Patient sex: M
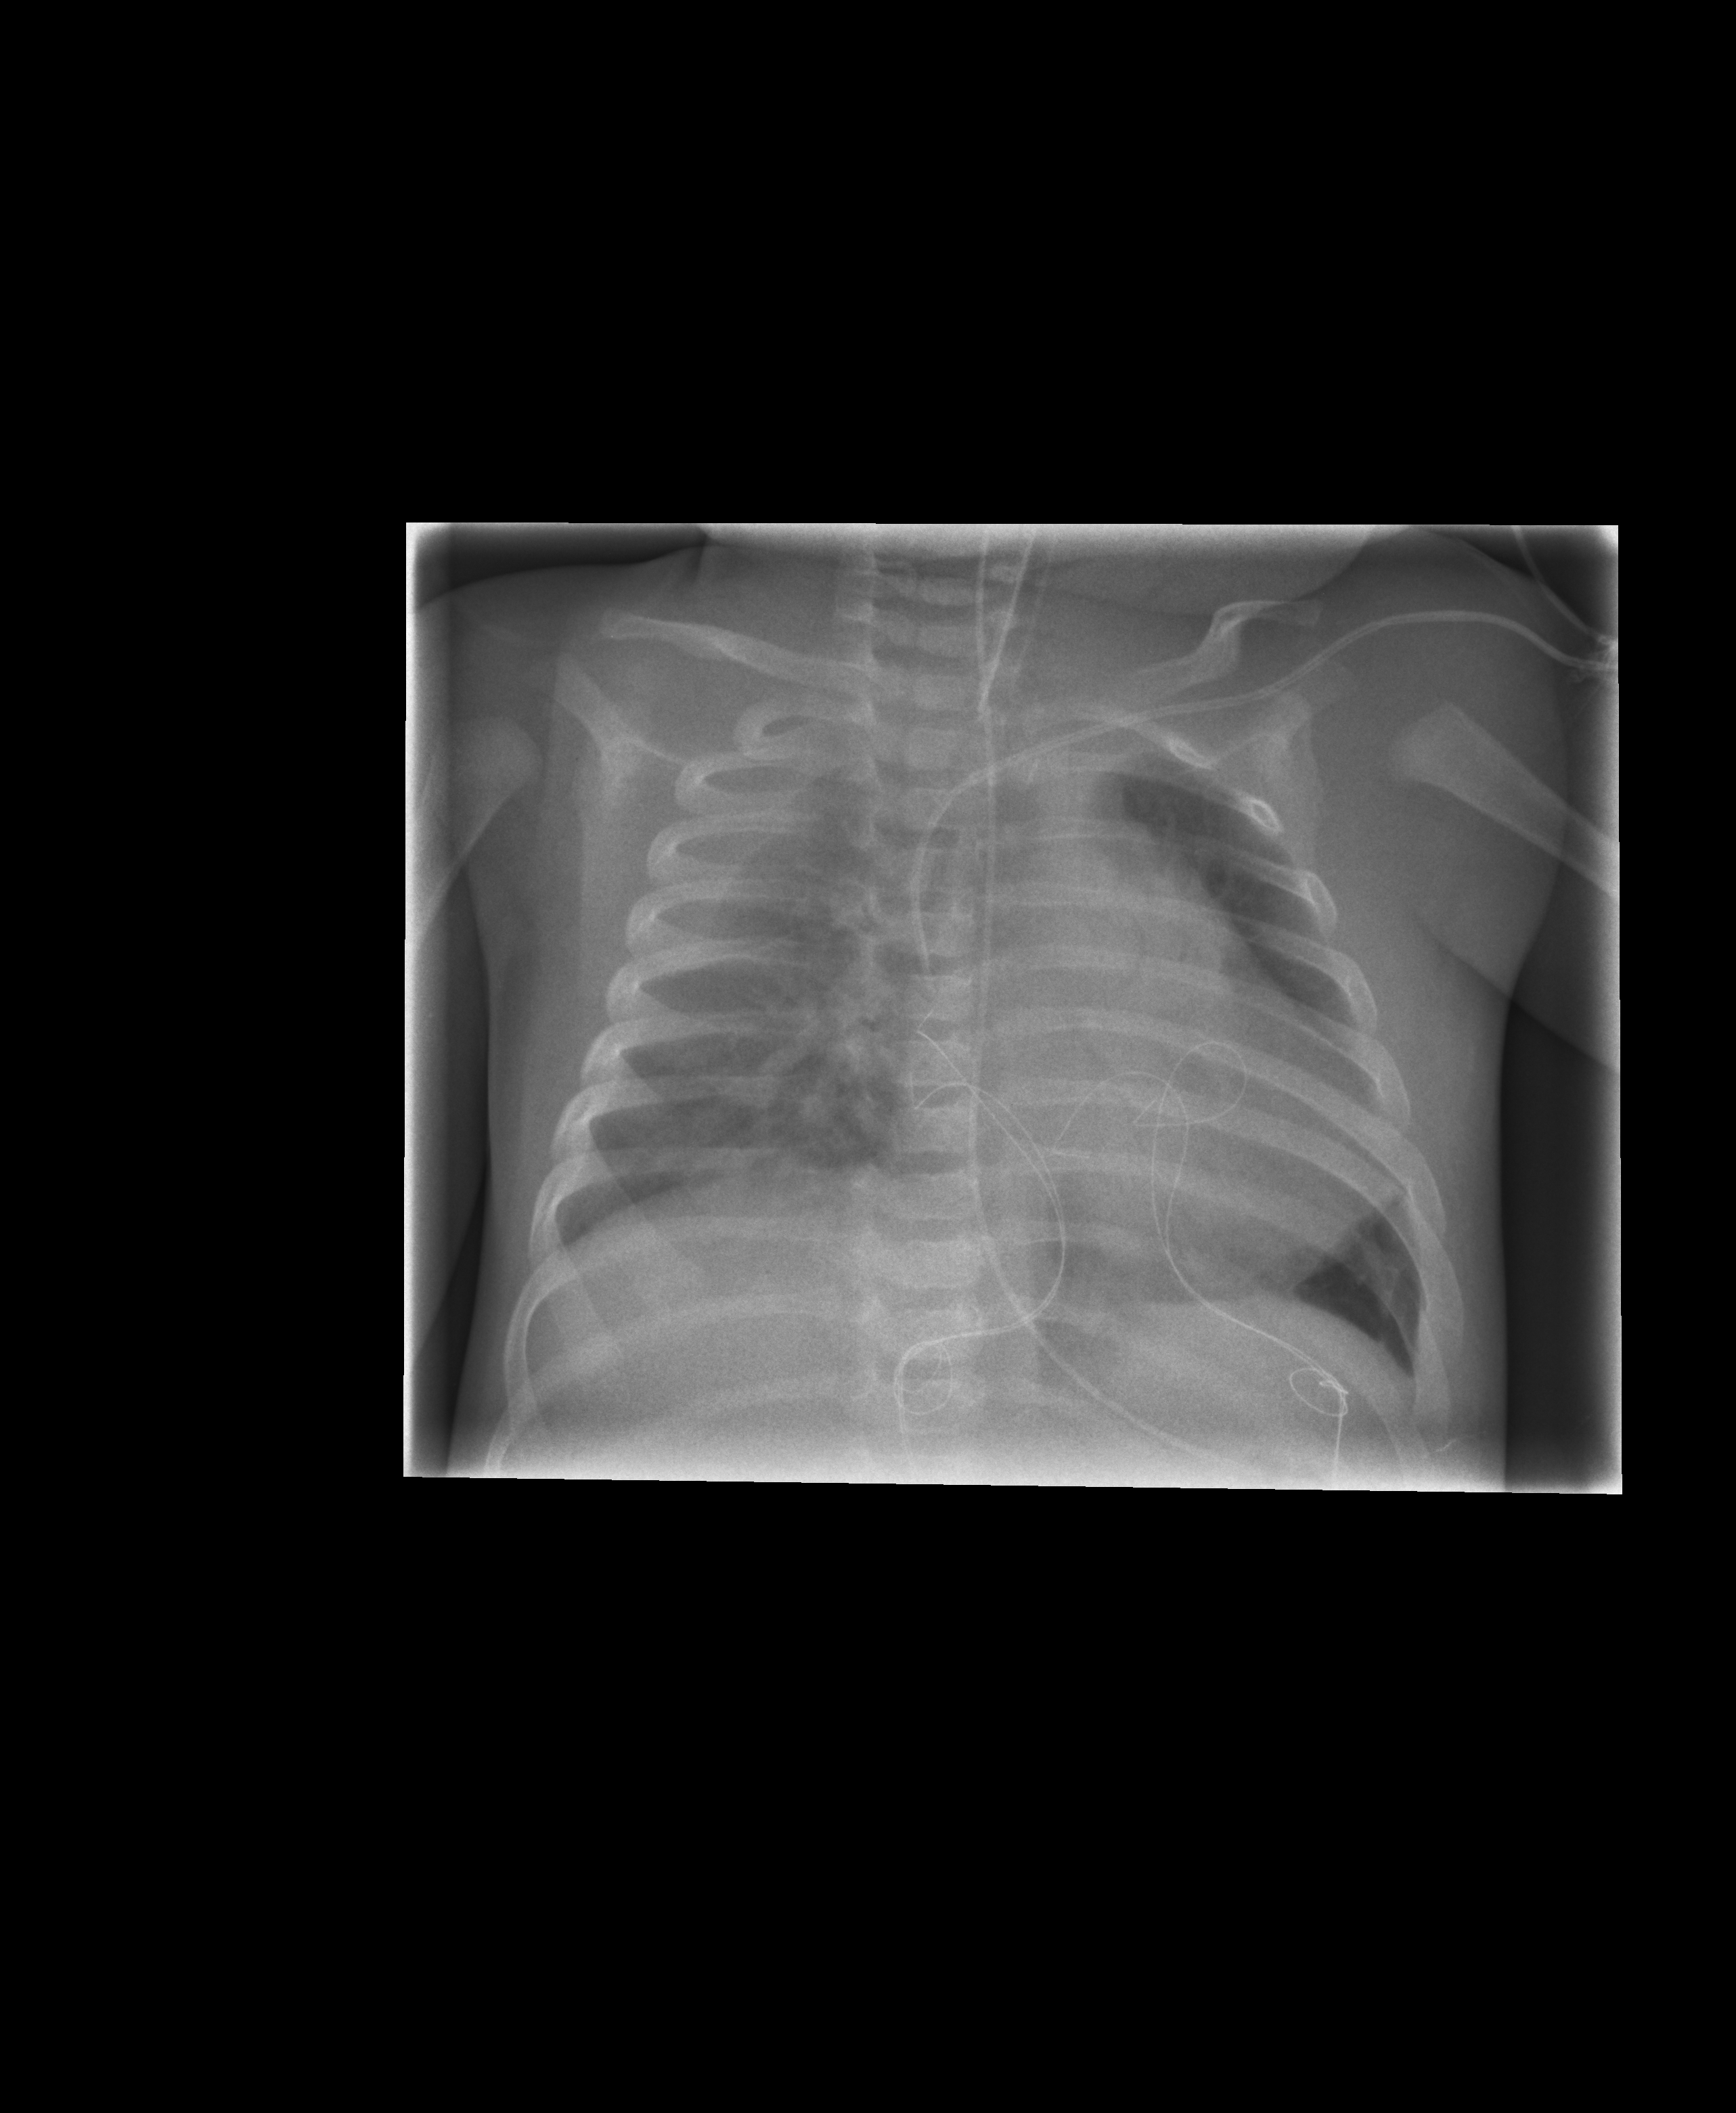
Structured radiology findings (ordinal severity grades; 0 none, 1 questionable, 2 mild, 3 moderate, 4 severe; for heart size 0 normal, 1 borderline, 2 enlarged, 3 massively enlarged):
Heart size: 2
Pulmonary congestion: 2
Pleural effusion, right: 0
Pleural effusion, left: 0
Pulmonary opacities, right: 3
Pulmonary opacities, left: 2
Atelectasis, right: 3
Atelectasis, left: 0